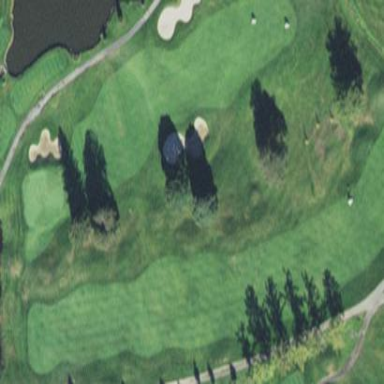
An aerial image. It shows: Golf fairway surrounded by grass.